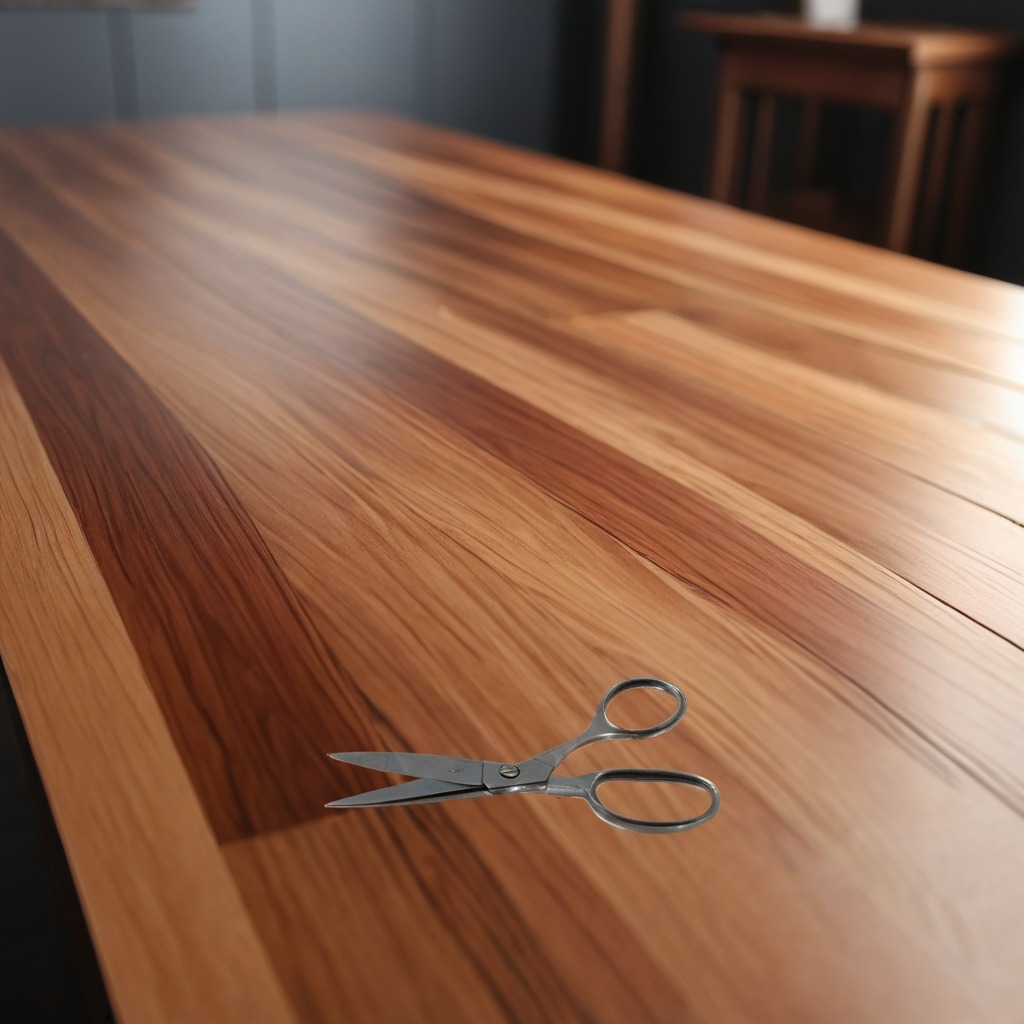
A scissor is lying on the wooden table in a carpentry studio.